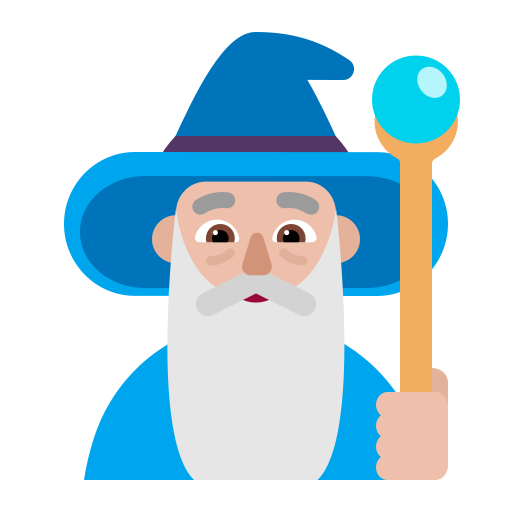
man mage flat  light